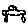
Label: car